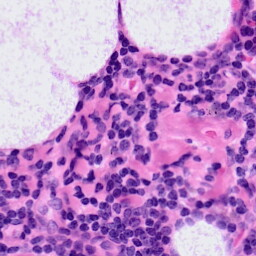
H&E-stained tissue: LymphNode